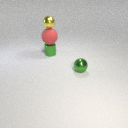
small yellow metal sphere above large red rubber sphere